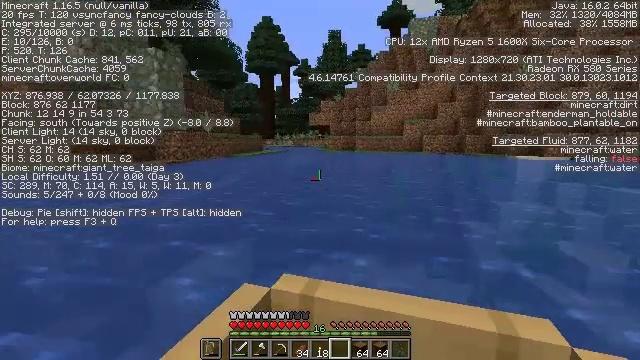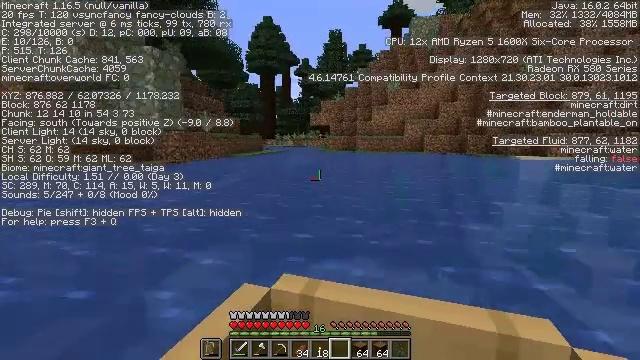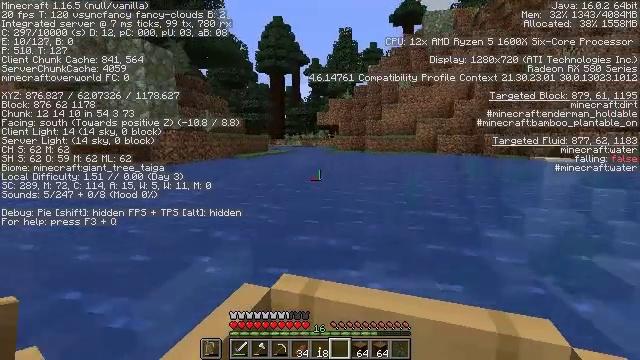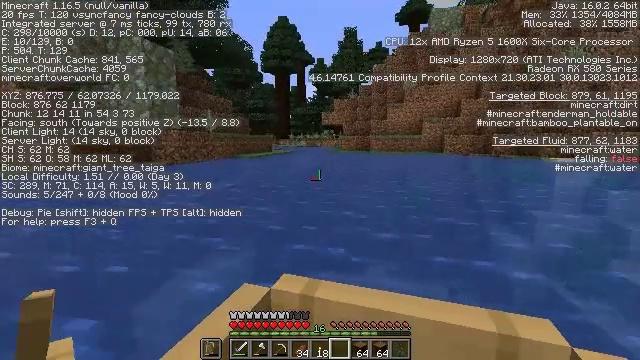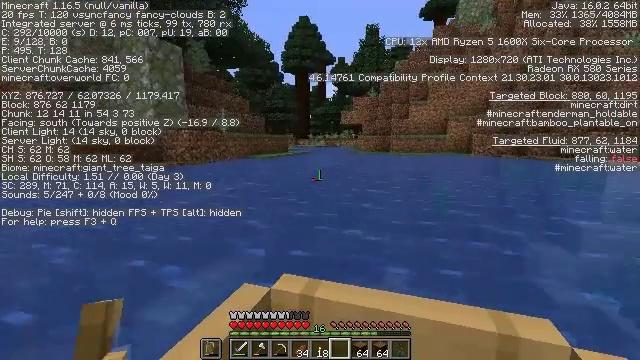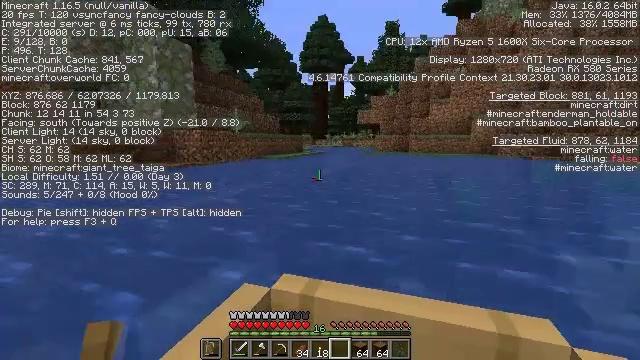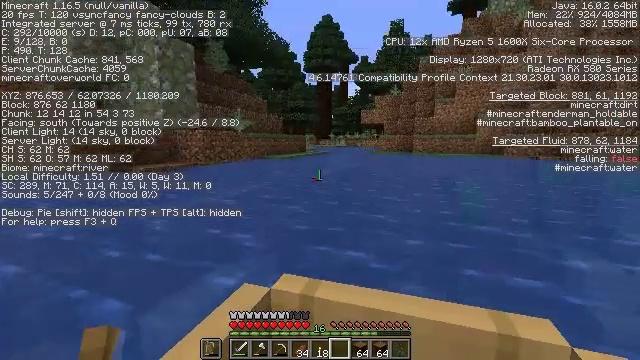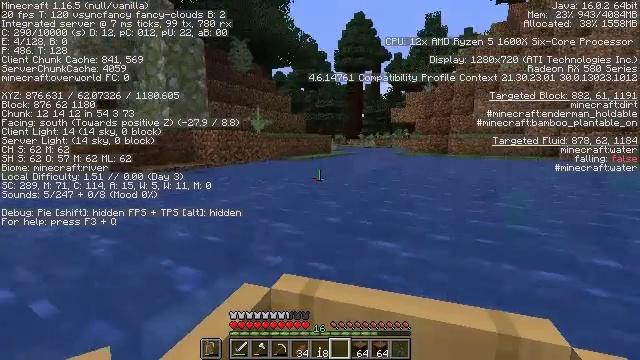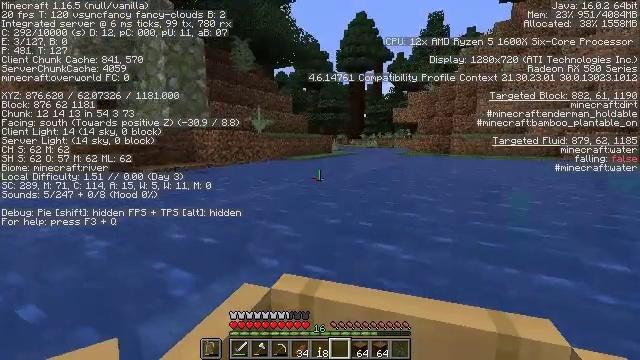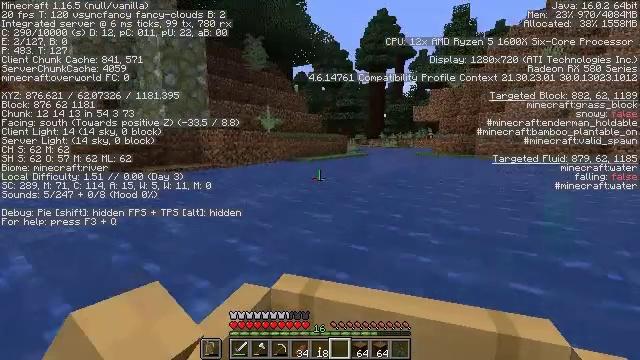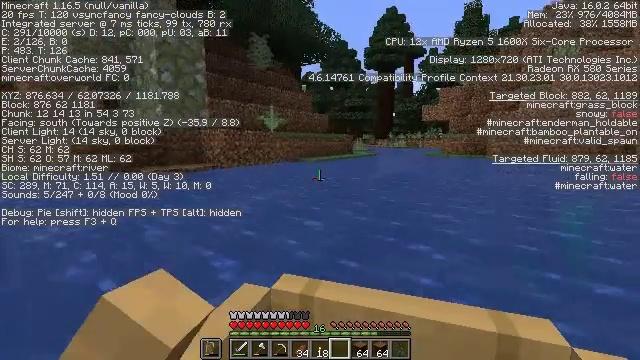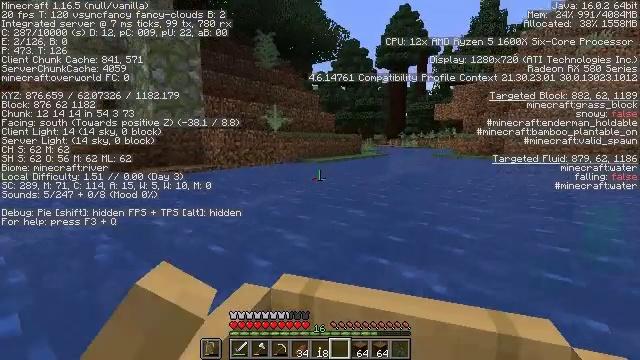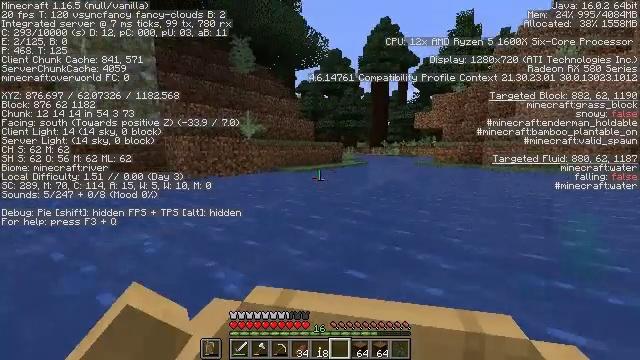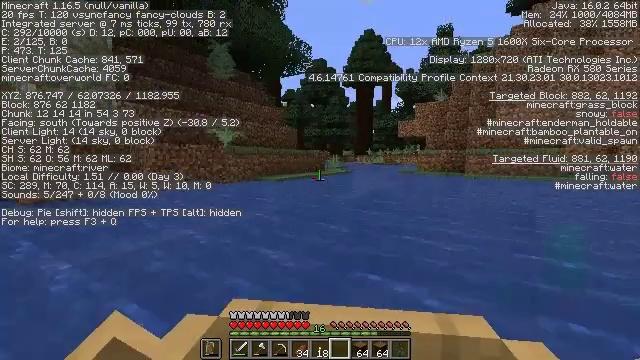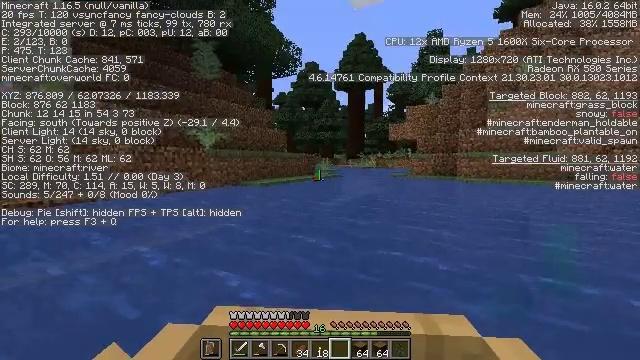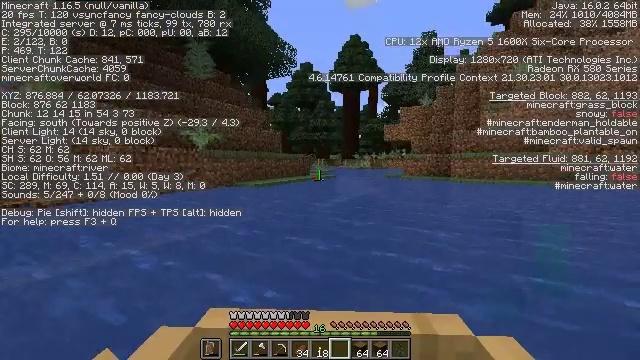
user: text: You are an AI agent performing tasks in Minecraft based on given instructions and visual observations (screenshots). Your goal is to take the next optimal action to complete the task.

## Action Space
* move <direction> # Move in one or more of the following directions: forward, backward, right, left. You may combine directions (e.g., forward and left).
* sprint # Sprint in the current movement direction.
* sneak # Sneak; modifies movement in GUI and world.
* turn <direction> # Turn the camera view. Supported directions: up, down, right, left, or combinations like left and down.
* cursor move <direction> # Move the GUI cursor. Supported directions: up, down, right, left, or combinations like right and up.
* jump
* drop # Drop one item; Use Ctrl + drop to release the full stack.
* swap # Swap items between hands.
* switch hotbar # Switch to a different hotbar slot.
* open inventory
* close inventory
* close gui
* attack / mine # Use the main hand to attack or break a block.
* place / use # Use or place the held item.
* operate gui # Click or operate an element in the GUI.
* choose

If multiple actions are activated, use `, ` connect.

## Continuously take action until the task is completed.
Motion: motion action
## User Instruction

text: Gather fern from the ground.
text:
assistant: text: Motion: move forward and move left
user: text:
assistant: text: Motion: move forward and move left
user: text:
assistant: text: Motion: move forward and move left
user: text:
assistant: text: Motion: move forward and move left
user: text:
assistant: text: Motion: move forward
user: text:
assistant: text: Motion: move forward
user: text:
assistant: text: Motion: move forward
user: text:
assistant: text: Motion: move forward
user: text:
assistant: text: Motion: move forward
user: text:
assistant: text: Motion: move forward
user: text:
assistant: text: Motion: move forward
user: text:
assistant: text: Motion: move forward, turn right and up
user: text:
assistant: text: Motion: move forward, turn right and up
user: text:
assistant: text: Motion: move forward, turn right
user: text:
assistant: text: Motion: move forward, turn right
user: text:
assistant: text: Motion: move forward
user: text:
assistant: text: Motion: move forward
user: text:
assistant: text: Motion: move forward
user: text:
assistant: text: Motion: move forward
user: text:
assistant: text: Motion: move forward
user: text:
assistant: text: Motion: move forward
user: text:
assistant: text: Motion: move forward
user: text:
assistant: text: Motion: move forward and move right
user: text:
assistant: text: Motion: move forward and move right
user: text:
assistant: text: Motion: move forward and move right
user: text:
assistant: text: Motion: move forward and move right
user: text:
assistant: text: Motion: move forward and move right
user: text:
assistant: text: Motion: move forward
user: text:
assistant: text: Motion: move forward
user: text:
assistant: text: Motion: move forward